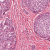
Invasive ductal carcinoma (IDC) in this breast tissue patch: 1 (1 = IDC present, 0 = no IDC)